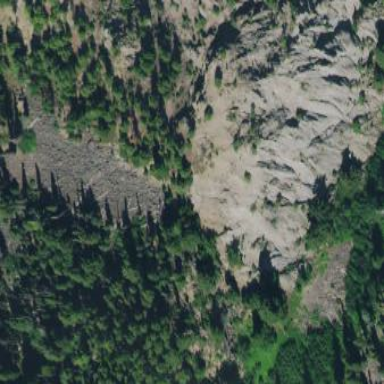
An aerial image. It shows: Natural scree.